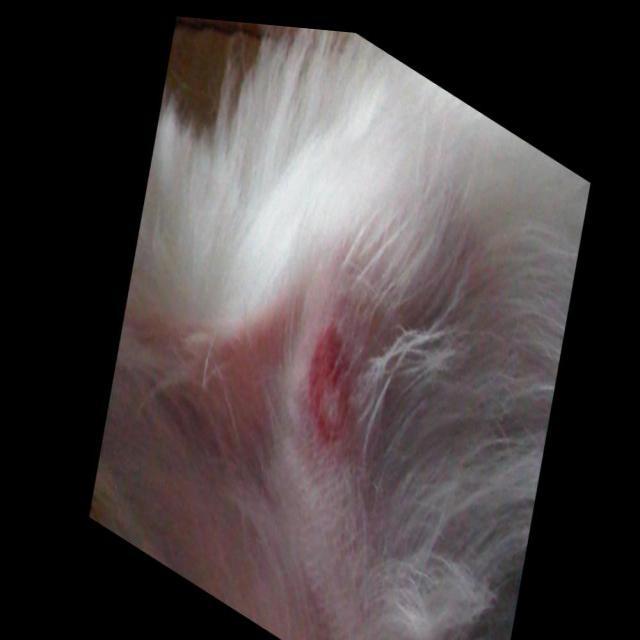
Canine ringworm (Dermatophytosis) — fungal infection caused by Microsporum or Trichophyton. Presents with circular alopecia, scaling, crusting, and broken hairs.